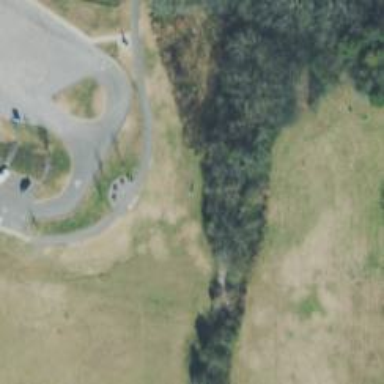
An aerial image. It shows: Disc golf tee area.